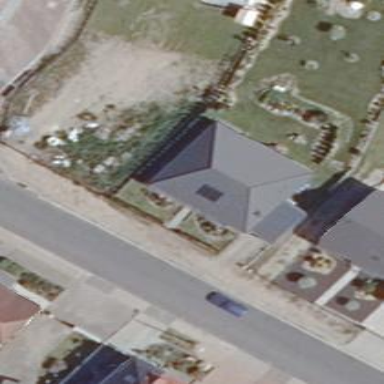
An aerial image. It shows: Simple and straightforward house.